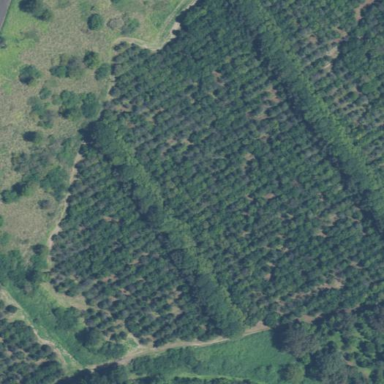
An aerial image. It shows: Orchard filled with macadamia trees.